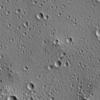
Label: not_dusty